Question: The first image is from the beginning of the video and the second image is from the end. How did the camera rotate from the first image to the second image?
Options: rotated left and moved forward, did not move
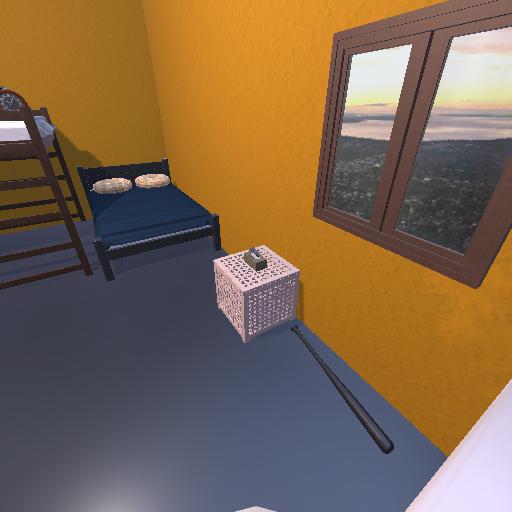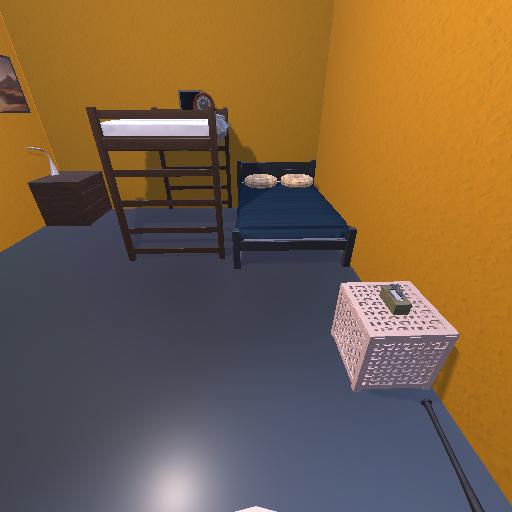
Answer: rotated left and moved forward